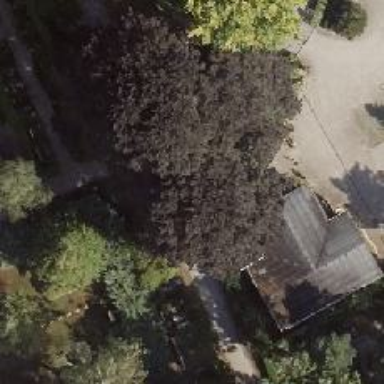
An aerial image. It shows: Deciduous tree of the genus Fagus.